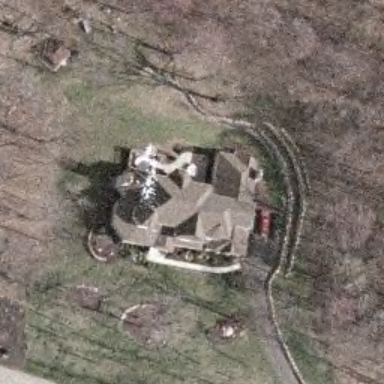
A villa with grey roofs is surrounded by some withered plants and lawn in the sparse residential area .